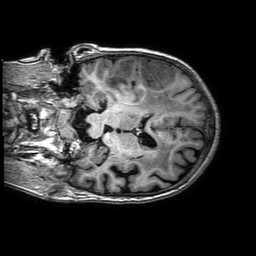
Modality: T1w
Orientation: coronal
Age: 72
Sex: female
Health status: ill
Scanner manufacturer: philips
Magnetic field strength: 3 T
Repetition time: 0.006584 s
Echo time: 0.002976 s